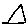
Label: triangle